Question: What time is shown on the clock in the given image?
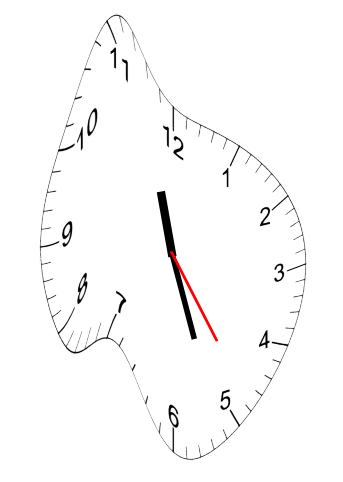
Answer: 11:26:24